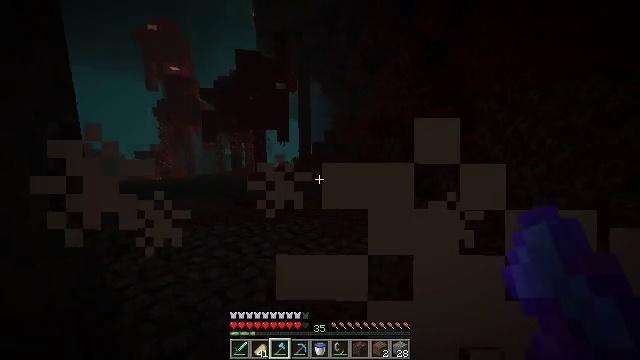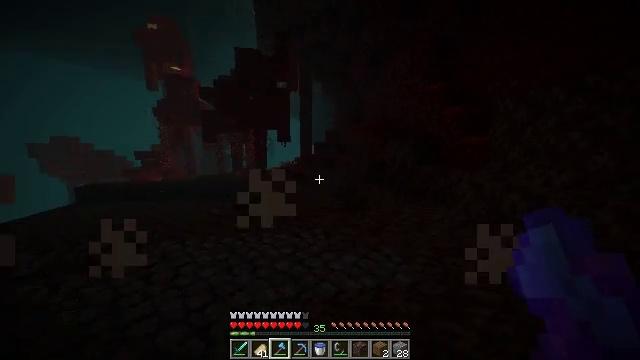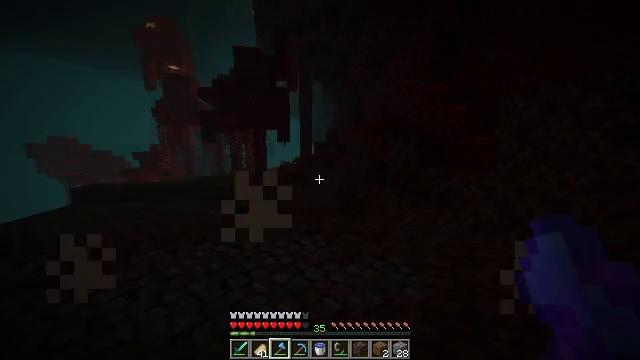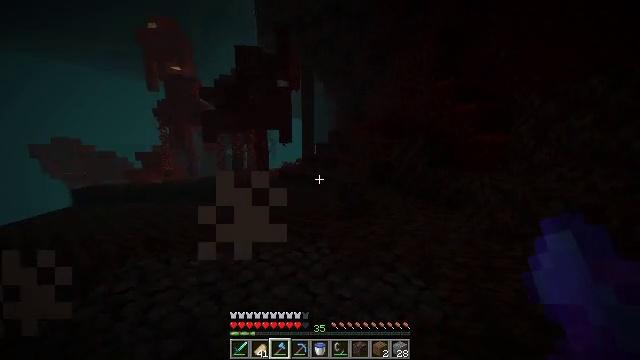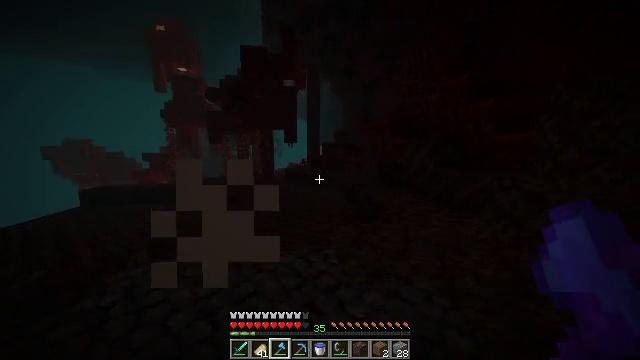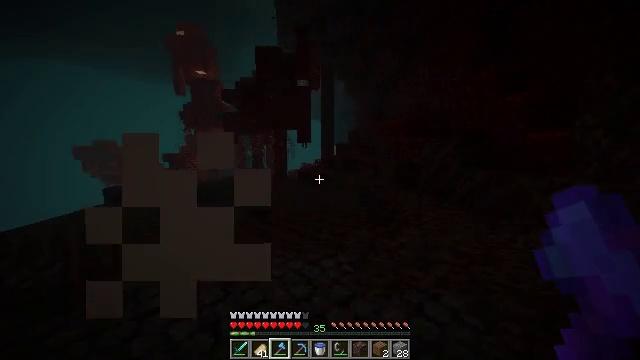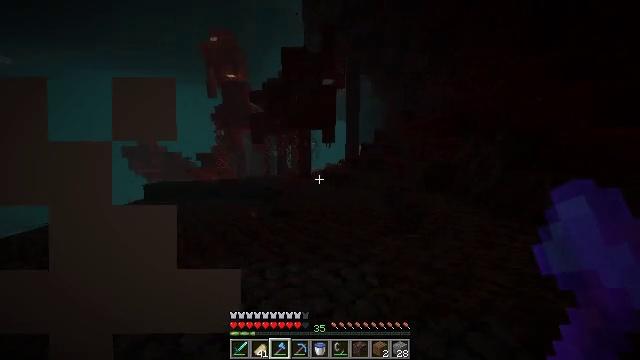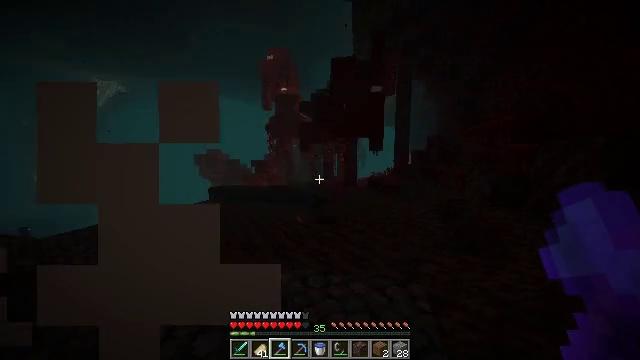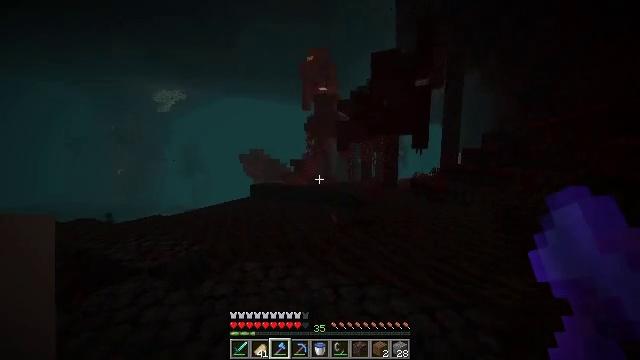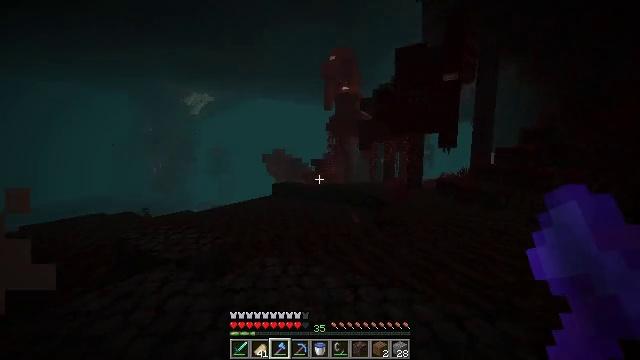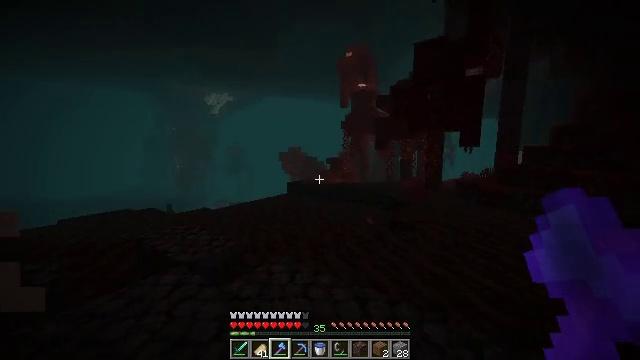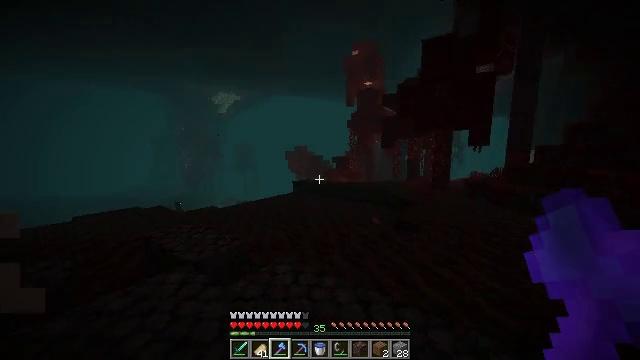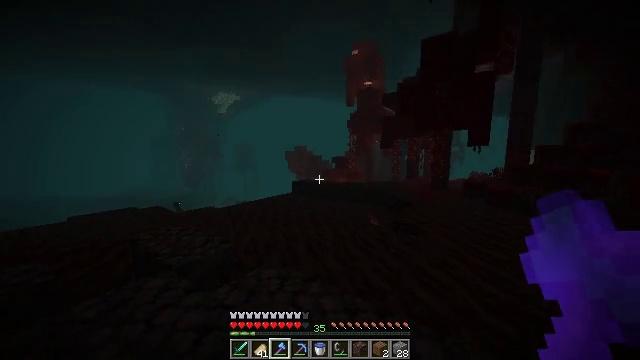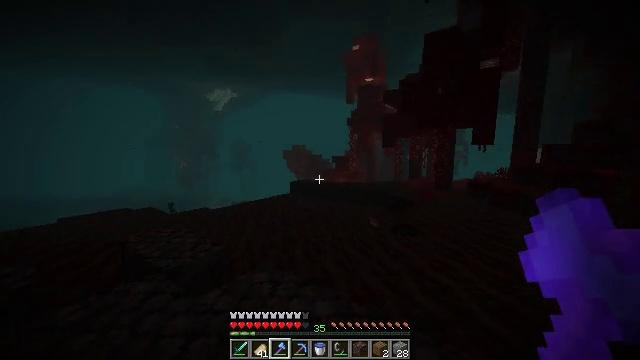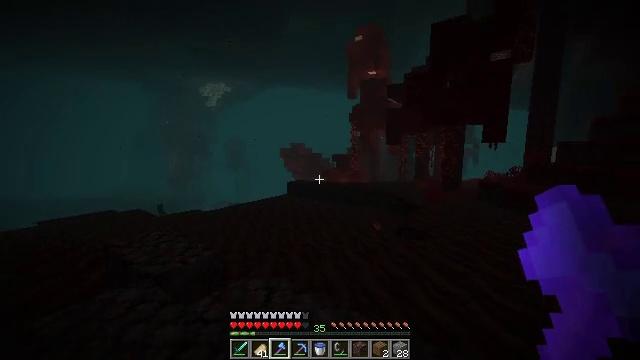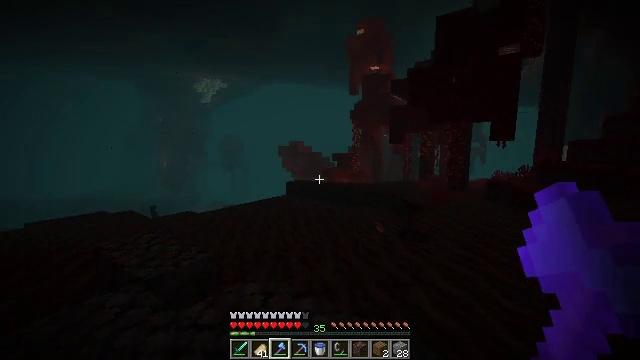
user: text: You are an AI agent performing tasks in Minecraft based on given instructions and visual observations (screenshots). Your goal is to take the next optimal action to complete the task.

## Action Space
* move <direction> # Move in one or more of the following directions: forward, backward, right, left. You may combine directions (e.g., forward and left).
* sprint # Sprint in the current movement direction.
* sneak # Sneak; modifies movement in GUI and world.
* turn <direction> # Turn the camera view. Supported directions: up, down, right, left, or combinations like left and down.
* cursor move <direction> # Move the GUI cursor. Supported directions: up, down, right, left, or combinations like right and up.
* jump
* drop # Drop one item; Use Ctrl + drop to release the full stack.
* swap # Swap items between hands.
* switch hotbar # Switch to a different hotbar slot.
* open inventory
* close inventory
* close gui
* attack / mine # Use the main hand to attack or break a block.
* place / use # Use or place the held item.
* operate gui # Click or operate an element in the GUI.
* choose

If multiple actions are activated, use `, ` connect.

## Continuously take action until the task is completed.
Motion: motion action
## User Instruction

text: Get rid of the soul fire.
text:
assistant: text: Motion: move forward, sprint
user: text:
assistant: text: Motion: move forward
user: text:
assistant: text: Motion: move forward
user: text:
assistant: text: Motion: move forward, turn left
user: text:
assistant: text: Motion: move forward, sprint, turn left
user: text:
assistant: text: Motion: move forward, sprint, turn left
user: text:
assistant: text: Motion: move forward, sprint, turn left and up
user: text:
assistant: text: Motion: move forward, turn left
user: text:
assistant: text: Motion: move forward and move right, turn left
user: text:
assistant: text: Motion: move forward and move right, turn left
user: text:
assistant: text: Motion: move forward and move right, turn left
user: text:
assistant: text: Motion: move right
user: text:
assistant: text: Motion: no_op
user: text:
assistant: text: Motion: no_op
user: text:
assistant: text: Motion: no_op
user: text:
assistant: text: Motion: no_op
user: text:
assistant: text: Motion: no_op
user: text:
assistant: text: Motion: no_op
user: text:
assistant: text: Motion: no_op
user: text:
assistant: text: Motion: no_op
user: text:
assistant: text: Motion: no_op
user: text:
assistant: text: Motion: no_op
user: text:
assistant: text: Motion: no_op
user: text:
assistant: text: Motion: no_op
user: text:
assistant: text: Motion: no_op
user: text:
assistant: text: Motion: no_op
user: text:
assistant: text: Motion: no_op
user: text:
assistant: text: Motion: no_op
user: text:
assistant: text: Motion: move forward, turn right and down
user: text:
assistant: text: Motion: move forward, turn right and down